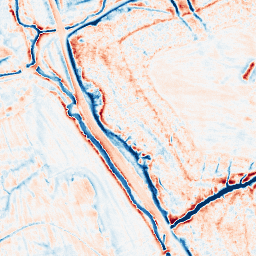
Category: edge_preserving
Decomposition family: anisotropic_diffusion
Decomposition parameters: iterations: 50
kappa: 50
gamma: 0.1
Upsampling method: sinc_blackman
Upsampling parameters: scale: 2
kernel_size: 16
Upsampling scale: 2